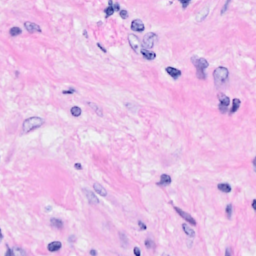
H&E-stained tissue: Breast